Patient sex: M
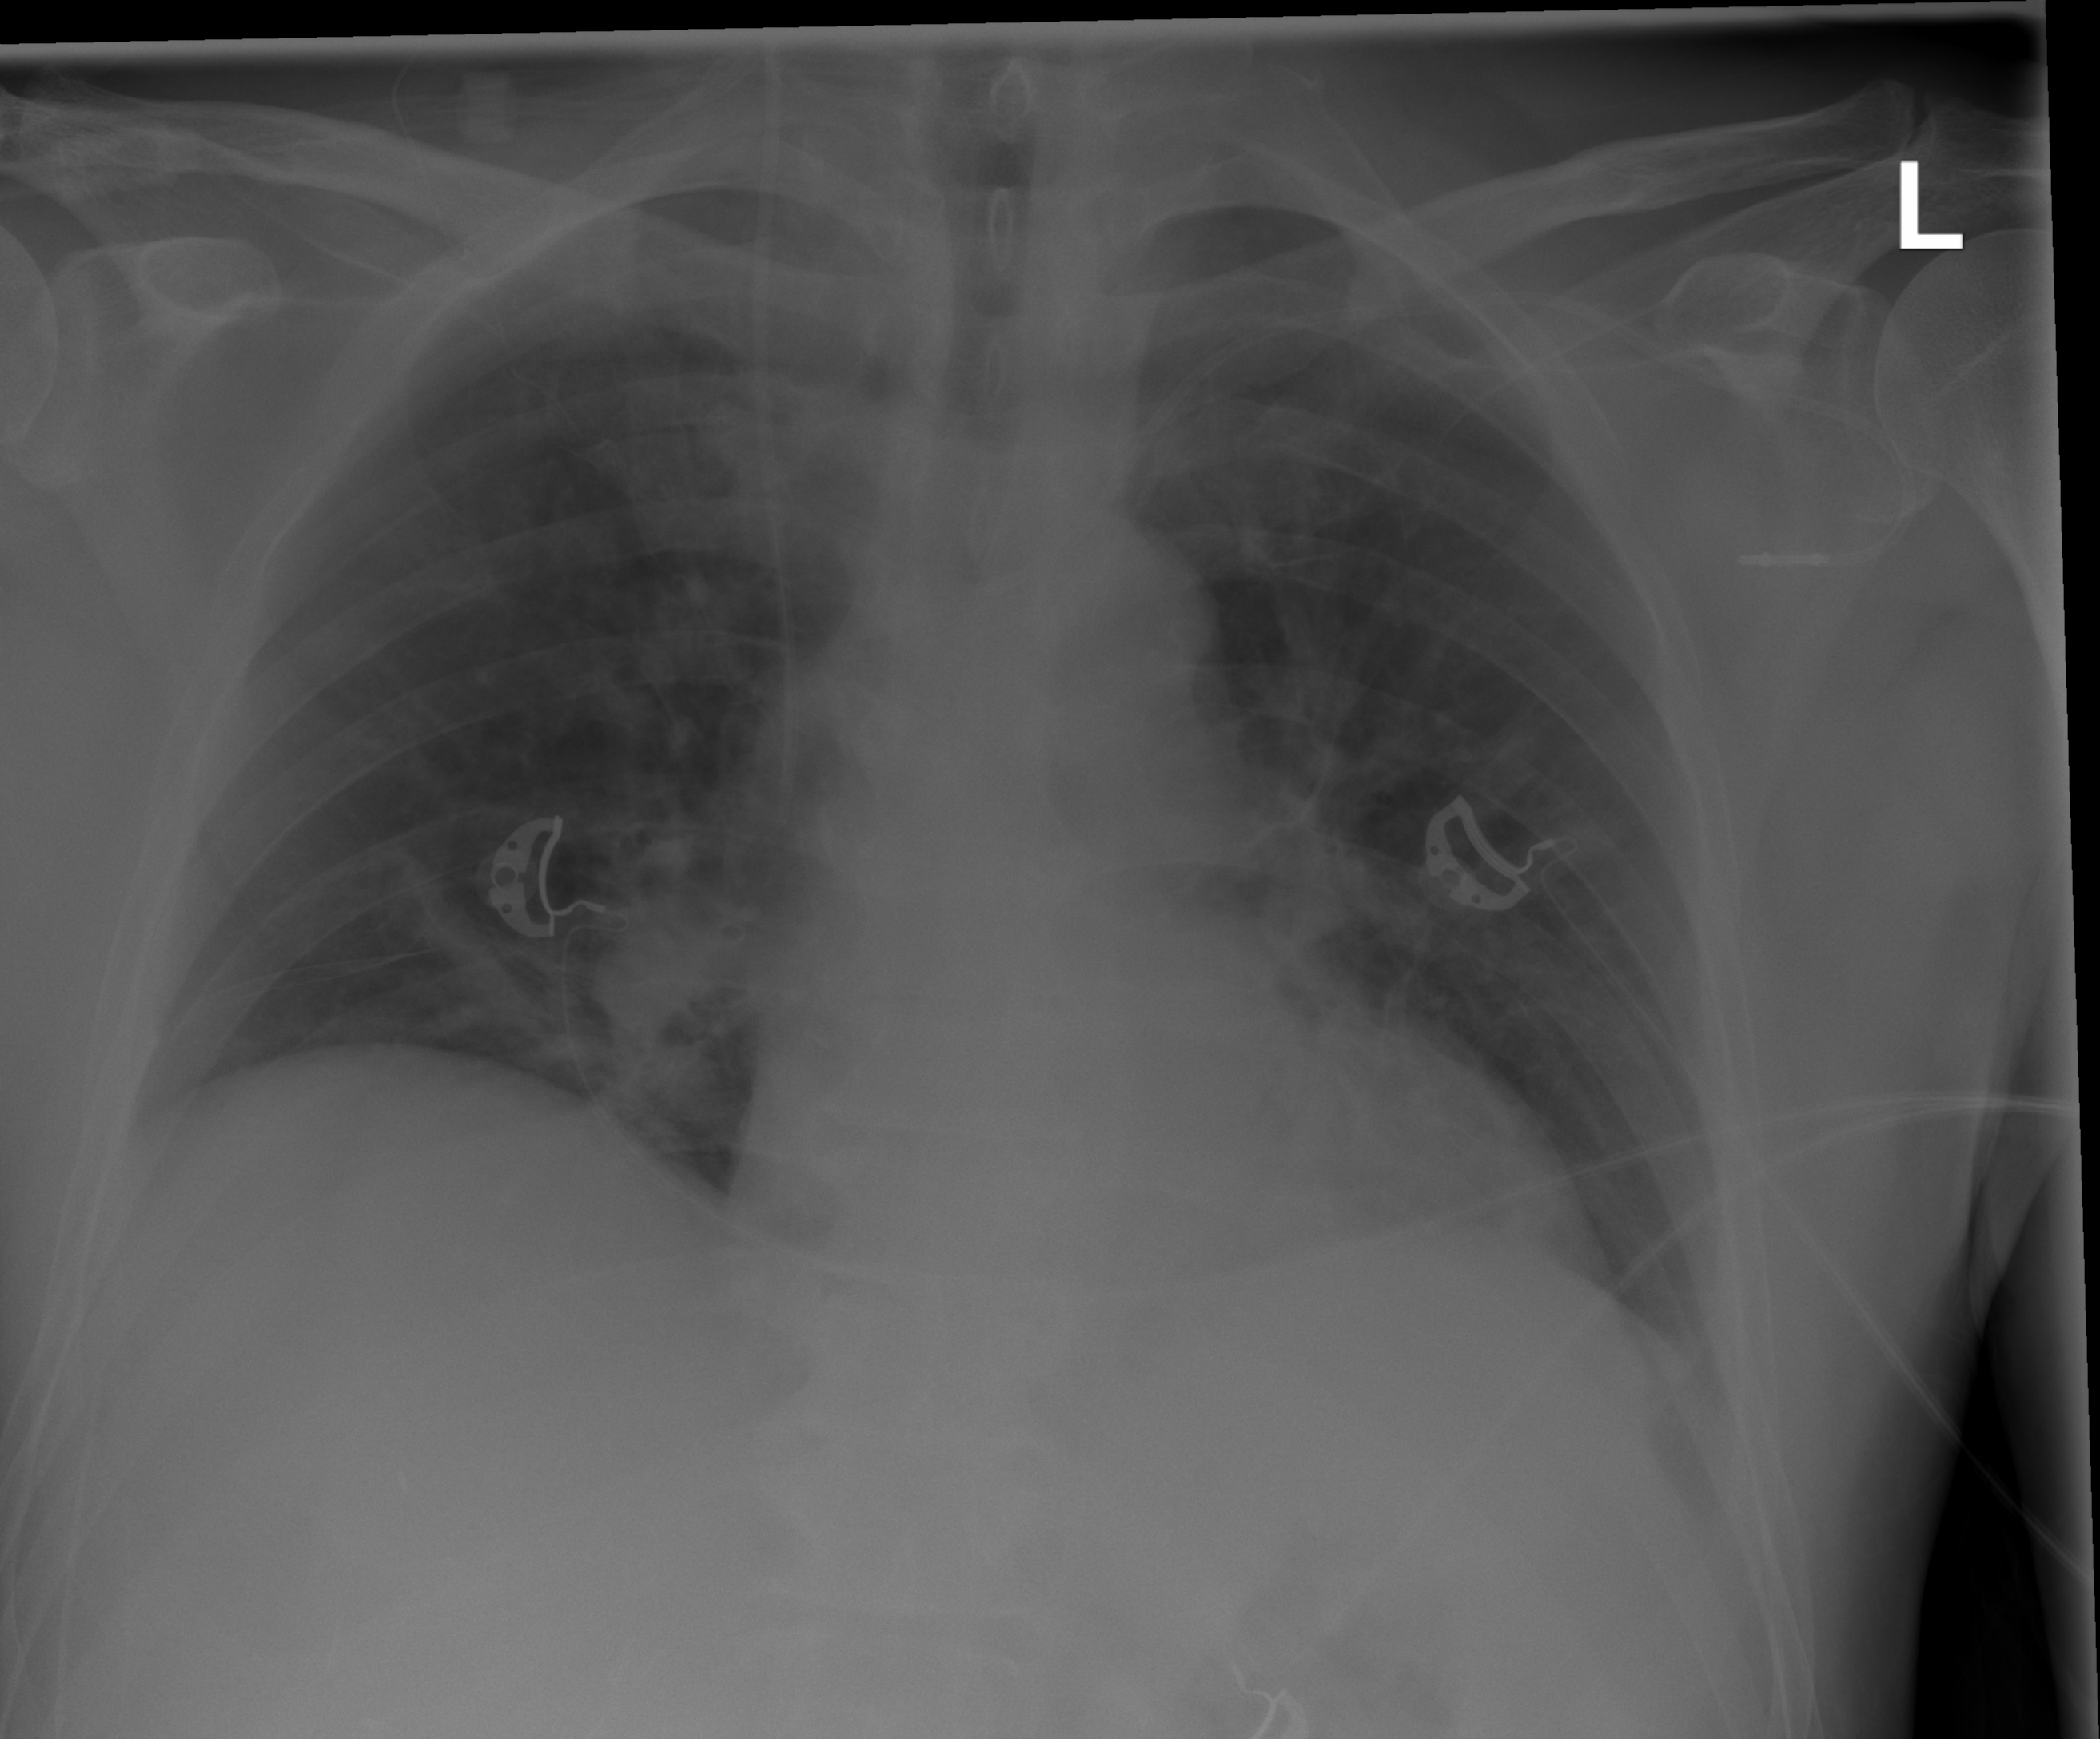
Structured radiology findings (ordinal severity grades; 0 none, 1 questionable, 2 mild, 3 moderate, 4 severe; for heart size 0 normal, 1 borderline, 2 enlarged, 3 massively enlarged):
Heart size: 0
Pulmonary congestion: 0
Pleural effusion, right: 0
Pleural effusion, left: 0
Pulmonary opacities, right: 0
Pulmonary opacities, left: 0
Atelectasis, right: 2
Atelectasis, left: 0